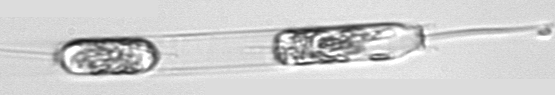
Label: Ditylum_brightwellii